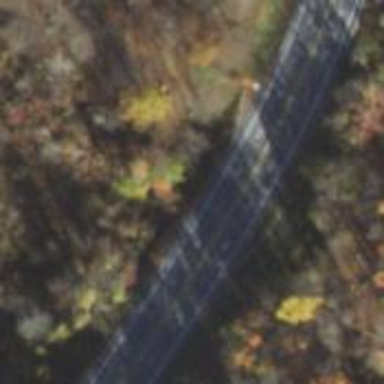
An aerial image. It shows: This image shows trunk highway that functions as expressway.